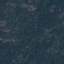
Label: Forest